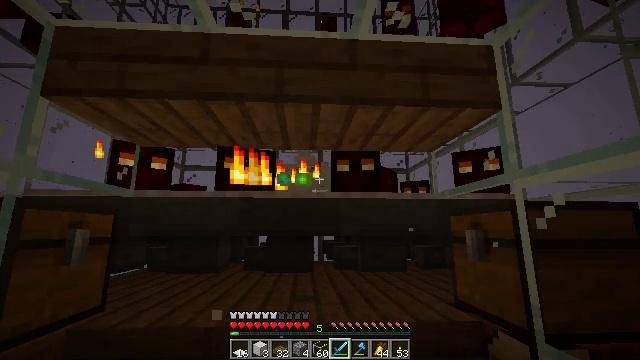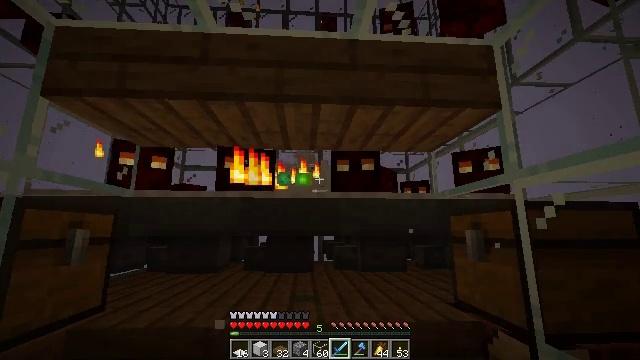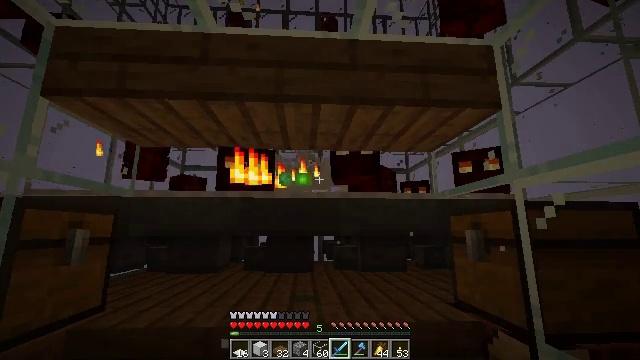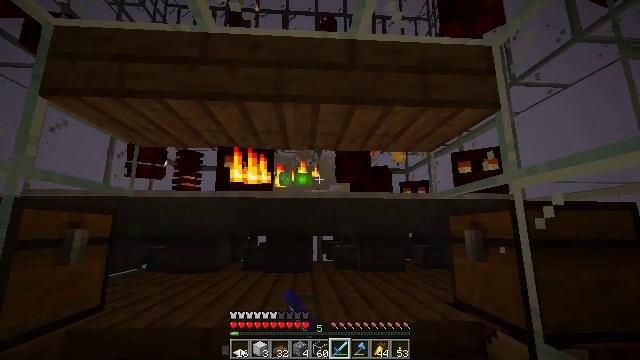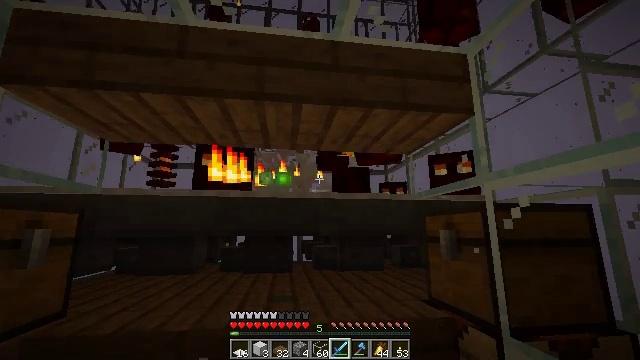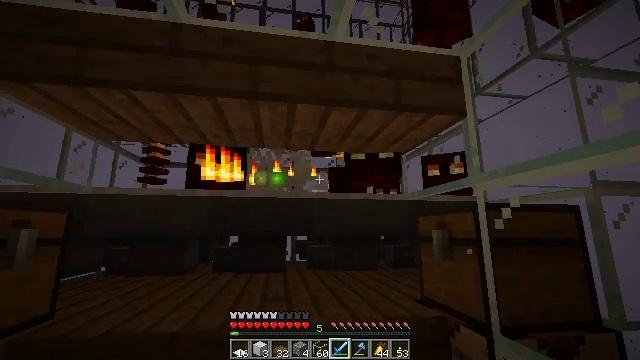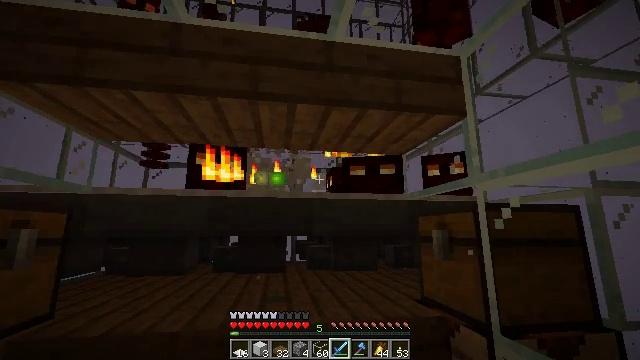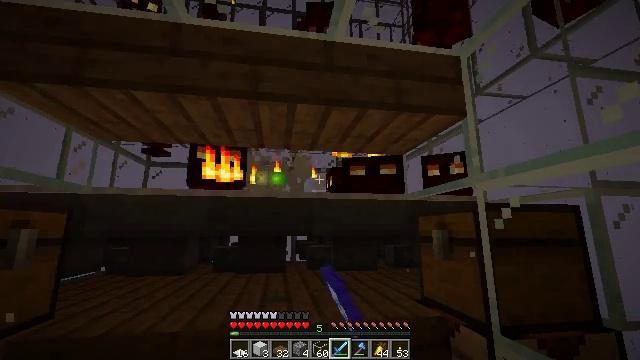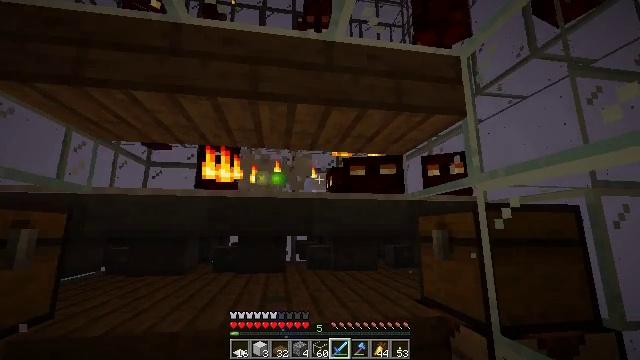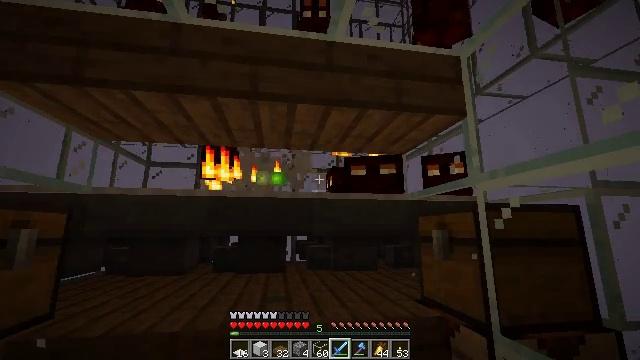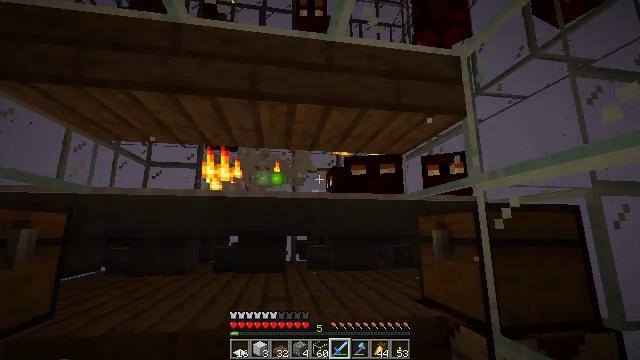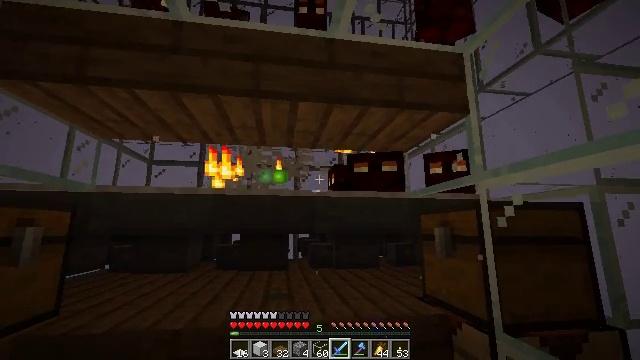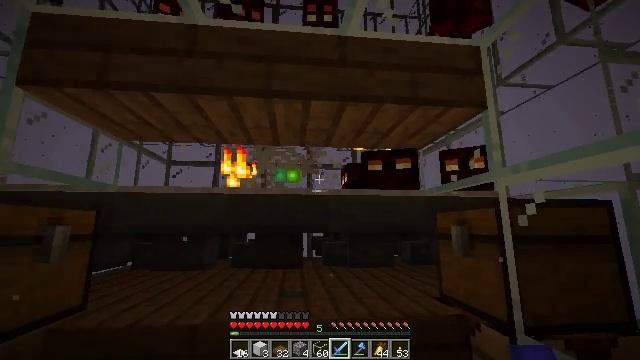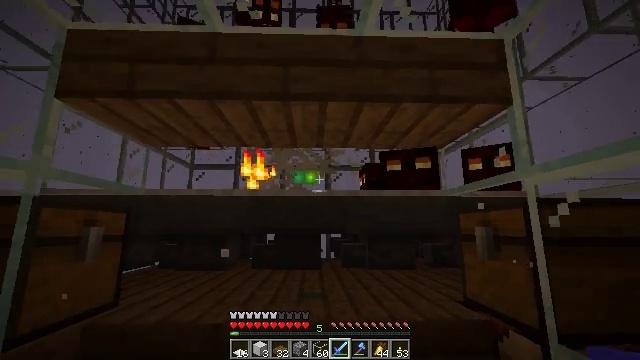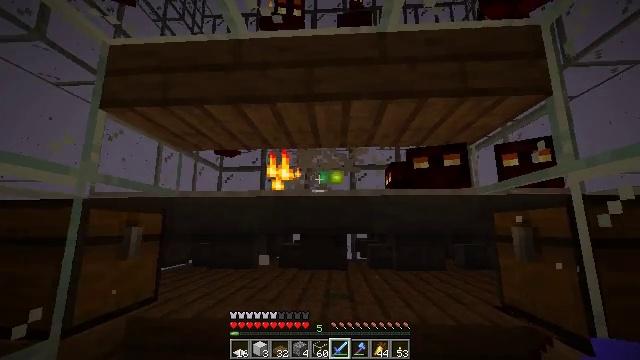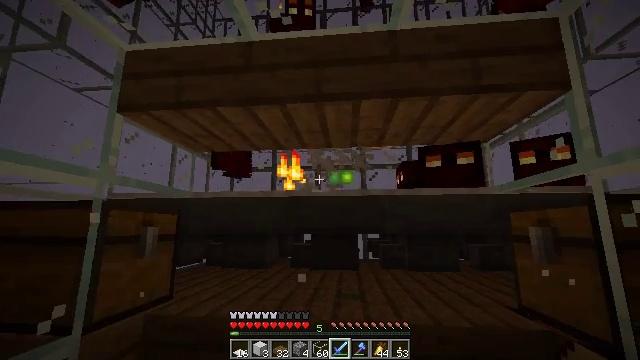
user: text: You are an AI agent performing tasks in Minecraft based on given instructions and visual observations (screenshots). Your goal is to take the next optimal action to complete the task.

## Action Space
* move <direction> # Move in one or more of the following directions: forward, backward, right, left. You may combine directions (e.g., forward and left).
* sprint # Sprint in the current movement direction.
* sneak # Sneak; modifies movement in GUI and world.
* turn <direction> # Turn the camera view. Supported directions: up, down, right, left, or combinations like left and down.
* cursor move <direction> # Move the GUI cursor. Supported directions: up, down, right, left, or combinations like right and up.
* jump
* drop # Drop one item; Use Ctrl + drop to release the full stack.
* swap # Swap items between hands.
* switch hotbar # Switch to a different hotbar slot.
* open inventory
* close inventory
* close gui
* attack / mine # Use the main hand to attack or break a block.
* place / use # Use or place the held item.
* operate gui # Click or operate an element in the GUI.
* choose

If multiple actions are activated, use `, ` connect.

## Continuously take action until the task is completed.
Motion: motion action
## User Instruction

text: Hunt the magma cube.
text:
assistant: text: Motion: no_op
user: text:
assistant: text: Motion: attack / mine
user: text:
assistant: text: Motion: attack / mine
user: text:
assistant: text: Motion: turn right, attack / mine
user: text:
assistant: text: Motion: turn right
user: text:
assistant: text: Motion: attack / mine
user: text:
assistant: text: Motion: attack / mine
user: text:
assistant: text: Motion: attack / mine
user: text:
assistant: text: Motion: attack / mine
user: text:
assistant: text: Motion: attack / mine
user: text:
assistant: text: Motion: attack / mine
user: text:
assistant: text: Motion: turn left, attack / mine
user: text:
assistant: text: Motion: turn left
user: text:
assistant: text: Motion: turn left
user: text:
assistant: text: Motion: turn left, attack / mine
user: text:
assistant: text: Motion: attack / mine
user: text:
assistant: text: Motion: attack / mine
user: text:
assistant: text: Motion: no_op
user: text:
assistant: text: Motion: no_op
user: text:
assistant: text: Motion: attack / mine
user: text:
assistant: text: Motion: turn right, attack / mine
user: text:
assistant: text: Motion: turn right, attack / mine
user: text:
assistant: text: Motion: turn right
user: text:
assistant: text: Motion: no_op
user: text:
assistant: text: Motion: attack / mine
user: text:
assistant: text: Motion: turn left, attack / mine
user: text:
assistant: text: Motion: turn left, attack / mine
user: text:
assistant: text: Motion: turn left, attack / mine
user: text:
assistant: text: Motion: turn left, attack / mine
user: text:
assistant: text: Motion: attack / mine